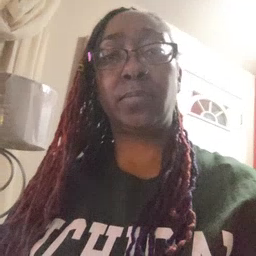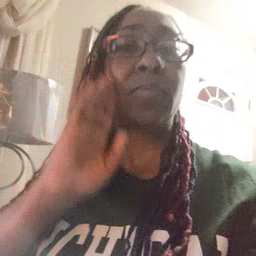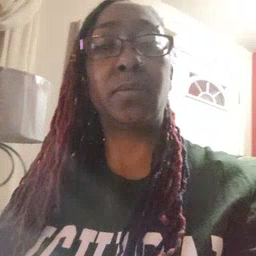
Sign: brown